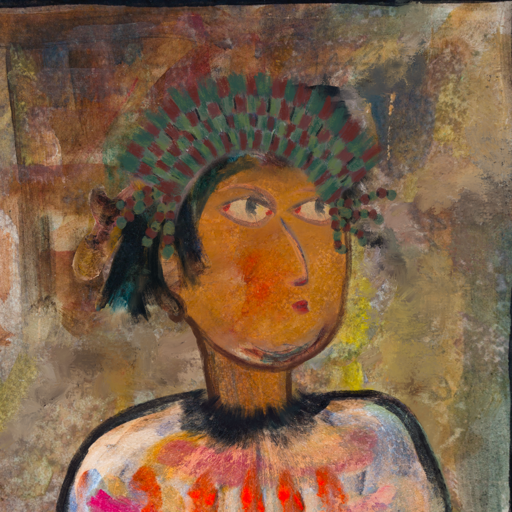
Background: Mosgoul, Head And Neck Side: Pipe, Face Side: GypsyMother, Bust: Childish, Hair Side: Pipe, Head Accessory: After_Raid_Crown, Second Necklace: Blank, Necklace: Blank, Baby: Blank